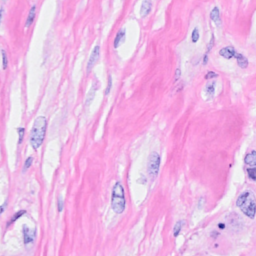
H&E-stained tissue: Breast